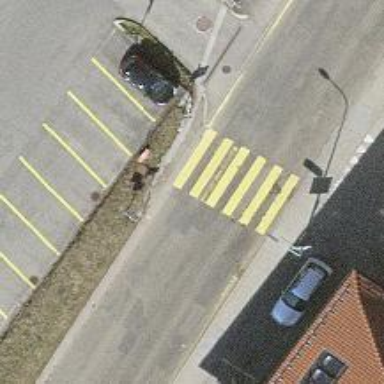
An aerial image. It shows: Zebra crossing on the road.